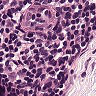
Metastatic tissue present: no